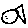
Label: fish